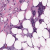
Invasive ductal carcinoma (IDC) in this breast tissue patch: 1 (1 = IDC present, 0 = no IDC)